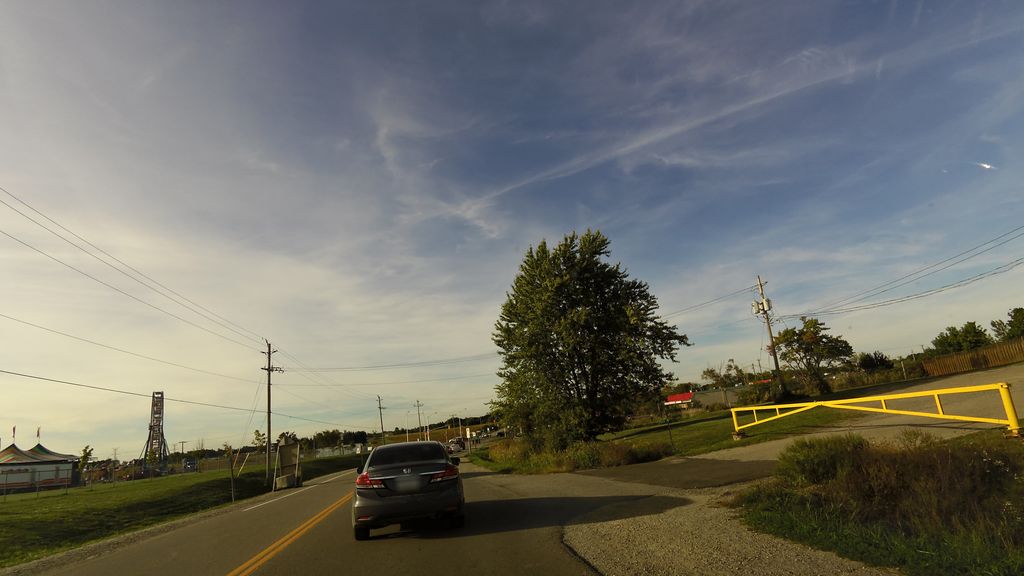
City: hamilton